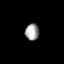
Tissue: prostate
Cell type: T cells
Senescence score: 0.846
Nuclear area (px): 224
Mean DAPI intensity: 160.254